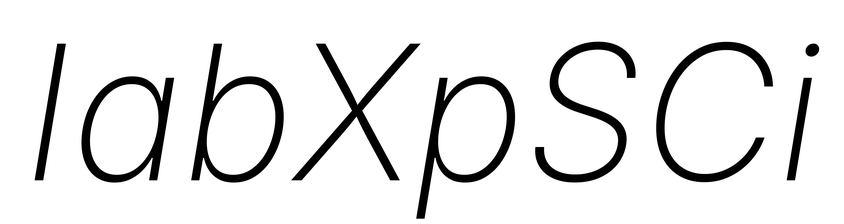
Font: Inter-Italic_ExtraLight_Italic